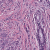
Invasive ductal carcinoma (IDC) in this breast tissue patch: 1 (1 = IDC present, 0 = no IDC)